Interaction volume radius: 10 \u00c5
Interaction volume height: 10 \u00c5
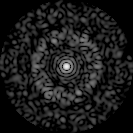
Disorder parameter: 0.8055